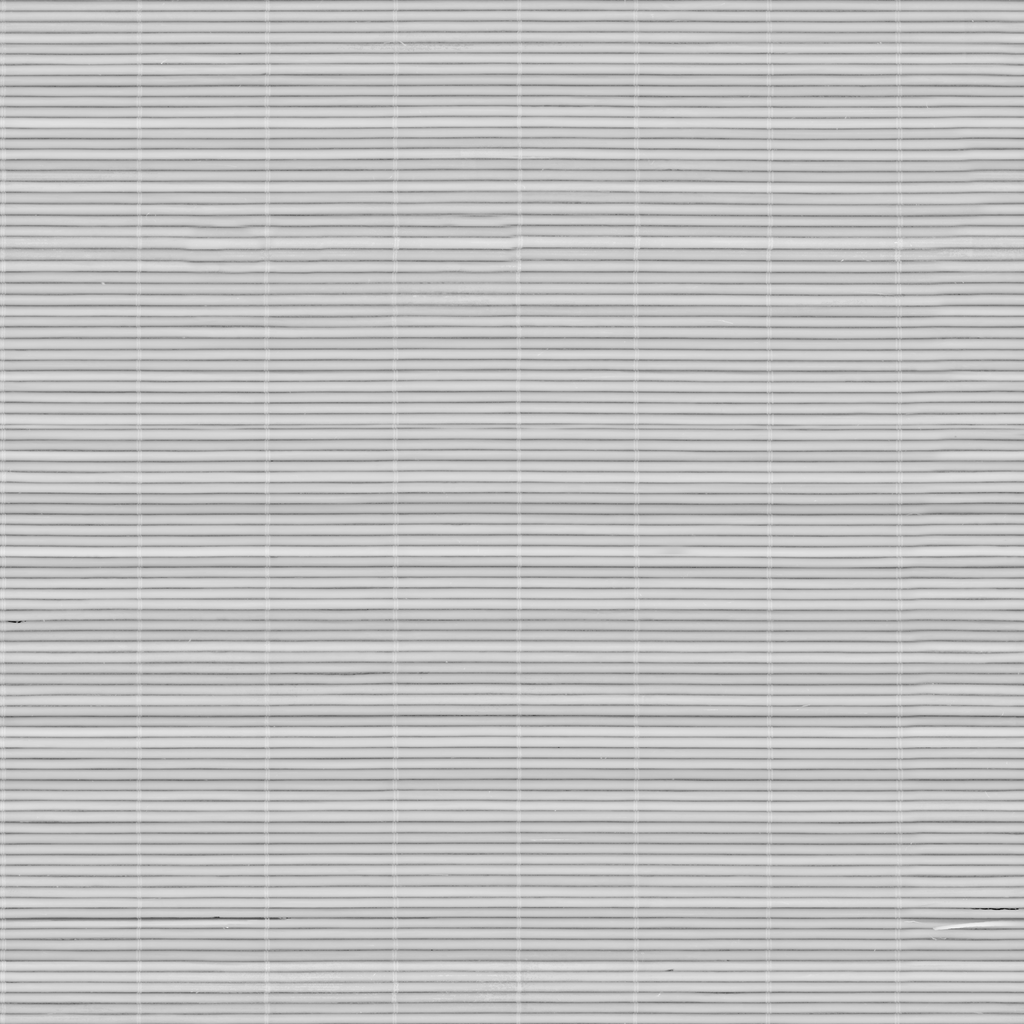
Texture map type: Displacement